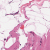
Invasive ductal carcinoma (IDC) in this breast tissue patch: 0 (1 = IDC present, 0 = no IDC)